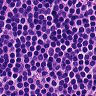
Metastatic tissue present: no